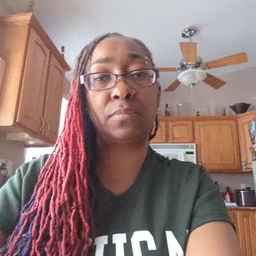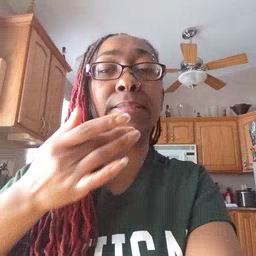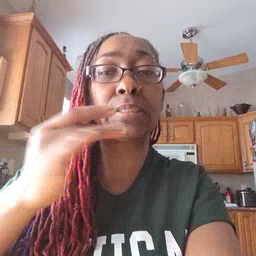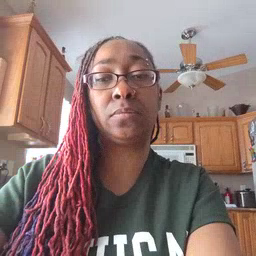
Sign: taste